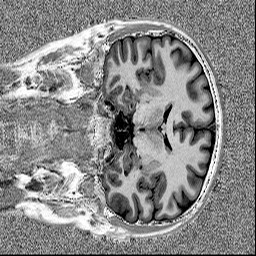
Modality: MP2RAGE
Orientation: coronal
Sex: male